Group 1:
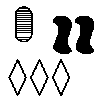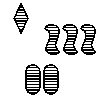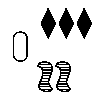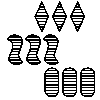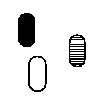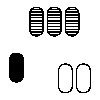
Group 2:
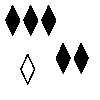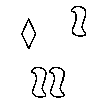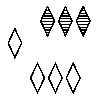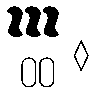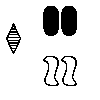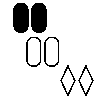
Rule separating the two groups: Each attribute is shared by every group or none vs. some attribute is shared by exactly two groups
Concepts: 2, 3, all, number, same, three, two
Comments: Attributes are shading, shape, and number.
There are always three groups.
This problem is related to the card game Set.
Author: William B Holland